Question: The regular expression pattern '^[A-Z]{2,4}$' specifies that the string to be matched should start with an uppercase letter and end with an uppercase letter. It also requires that there be exactly two, three, or four letters present. Anything else will not be considered valid:
'''
filter_symbols <- function(symbols) {
valid <- regexpr("^[A-Z]{2,4}$", symbols)
return(sort(symbols[valid == 1]))
#valid
}
filter_symbols(c("MOT", "CVX", "123", "GOG2", "XLE", "AAPL", "AAPLS", "A"))
'''
...and it works like a charm:
'''
[1] "AAPL" "CVX" "MOT" "XLE"
'''
Now when you test the same code here (and there are many similar online regex tester out there):
'''
^[A-Z]{2,4}$
'''

<URL>
...you (neither when you start the words in new lines each) - why is it behaving differently in both cases?
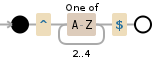
Answer: By default, '^' matches at the start of the string, and '$' matches only at the end.
Debbugex and other related sites pass the whole input textarea as a single input string, so your regex actually was being matched against 'MOT
cvx
123...AAPL'.
Enable the 'm' (multiline) flag - in this mode, '^' and '$' will match the start/end of and it will enable you to test multiple inputs.
See the <URL>